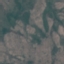
Land use / land cover: HerbaceousVegetation